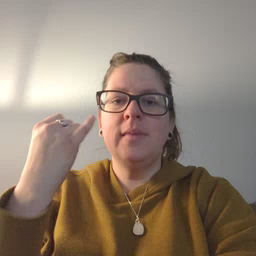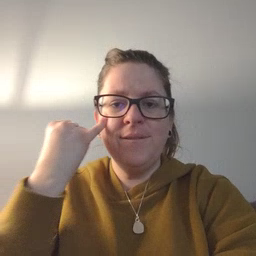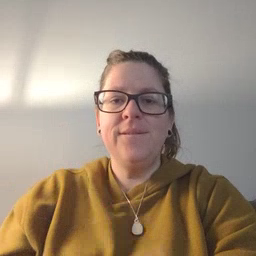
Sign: if